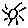
Label: sun